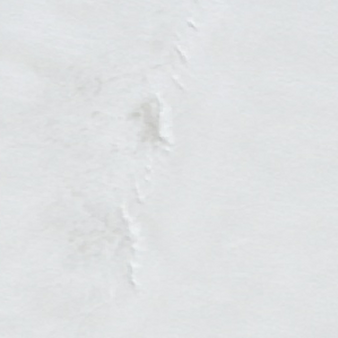
Label: other